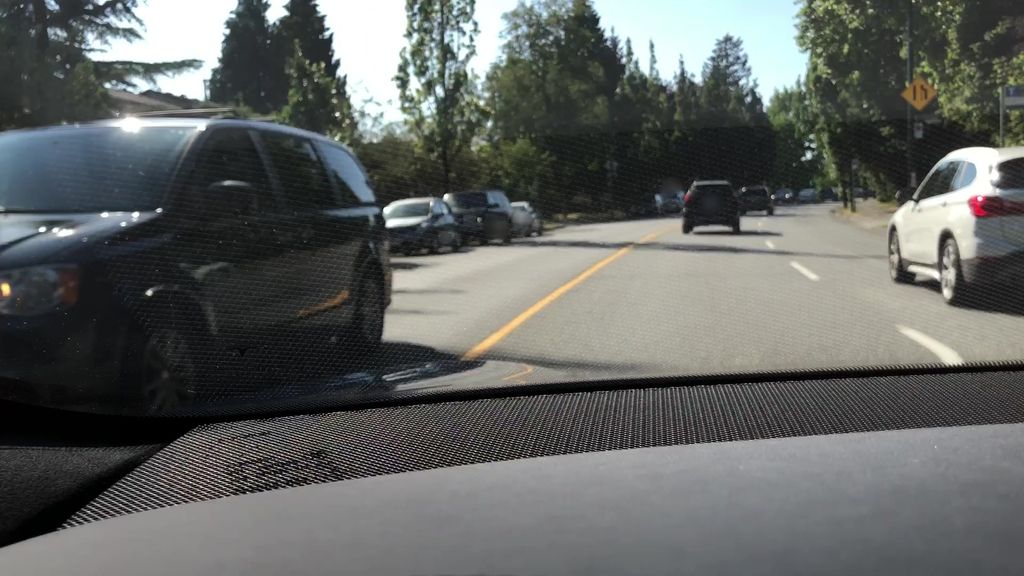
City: vancouver